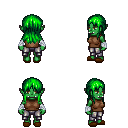
a pixel art fantasy rpg character, female body template, orc, green skin, brown sleeveless shirt, metal pants, green unkempt hairstyle, white cloth bandages, brown slippers, four views (front, back, left, right), 2x2 character sprite sheet, small pixel art, hard edges, no anti-aliasing